Question: I do have a problem of real lights visualization(in application). Current visualization looks like:

and what it does is - if light brightness is low - only middle of the ellipse is full brightness, and that is the way of better visualizing a low light situations while still seeing light color, etc.
Used formula:
'''
current_ellipse_count = 15; // draw 15 ellipses from small to big one.
brightness = 100; // range is 0 to 255 ! lets say its 'white' light only, so r,g,b are equal.
while (current_ellipse_count > 0) {
//DRAW small-to-big ELLIPSE AND FILL IT WITH ellipse_brightness. first drawn ellipse is small, and highest current_ellipse_count. so highest amplifying effect of brightness.
ellipse_brightness = brightness*current_ellipse_count; // so the last ellipse will be real brightness(the biggest one) and the smallest one is always amplified by 15, bigger by 14, etc till the last one is amplified by 1.
if (ellipse_brightness > 255) ellipse_brightness = 255; // if it peaks its full brightness then.
current_ellipse_count--;
}
'''
This is simplified way of what i am doing
This way succesfully visualizes low lights situations but in high brightness value, lets say 200 (out of 0-255 range) only the last, biggest, 1 pixel border of the ellipse shows that light is not fully bright.
I need a better formula to correctly show low lights situations and high brightness situations should be lowered.
I think i need a formula which lowers given brightness value, somehow for it to affect it from the half way 125 (out of 0-255 range) up to 255 range, or better - update whole brightness apmlifying affect.
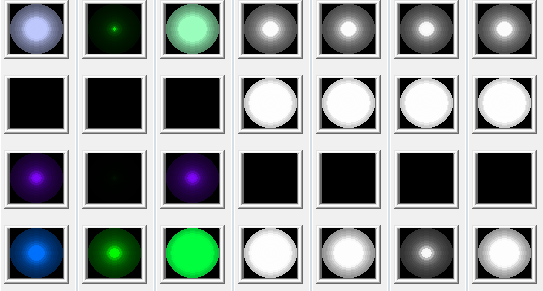
Answer: A few ways I can think which might work well:
'''
1: ellipse_brightness = (int) (pow(brightness, 0.5) * current_ellipse_count * 2);
'''
This should give you better visualization at the high brightness levels. You can adjust the power (0.5) and factor (2) to suit your needs.
'''
2: ellipse_brightness = (int) (brightness * 200 / pow(16 - current_ellipse_count, 2));
'''
This uses the inverse square law which should give you a similar effect by changing the existing linear falloff. Adjust the constant factor (200) and the power (2) as needed.
You can combine these two for a possibly better effect (through trial and error I found squaring the brightness seems to look better):
'''
3: ellipse_brightness = (int) (pow(brightness, 2) * 0.75 / pow(16 - current_ellipse_count, 2));
if (ellipse_brightness > brightness*4) ellipse_brightness = brightness*4;
'''
Finally, @Furkan's answer gave me an idea to use 'cos()':
'''
4: ellipse_brightness = (int) (brightness * cos((16 - current_ellipse_count)/15*3.<PHONE>/2) * 2);
'''
The output from all these methods looks like the following image (original, #1-4 from top to bottom, left to right is brightness from 0-255 in steps of 16):

You can play with the parameters of all the methods to adjust things a little, or combine multiple methods as desired.